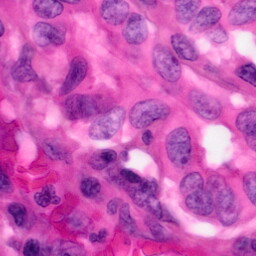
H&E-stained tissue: Pancreatic